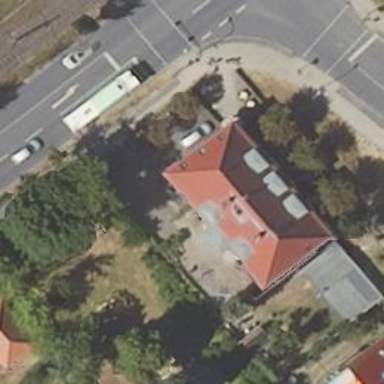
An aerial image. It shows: Pub.